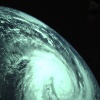
Label: cloud